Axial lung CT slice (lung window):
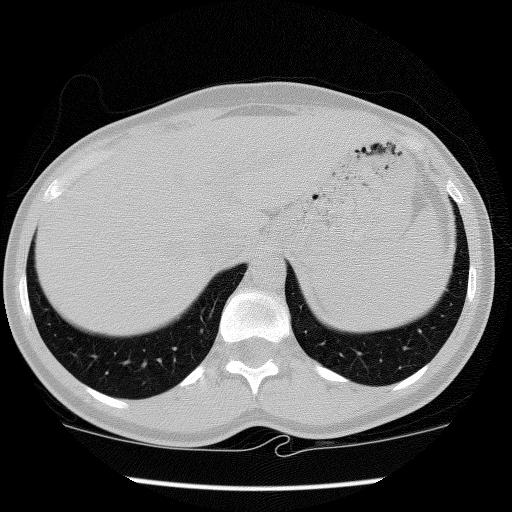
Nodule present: no